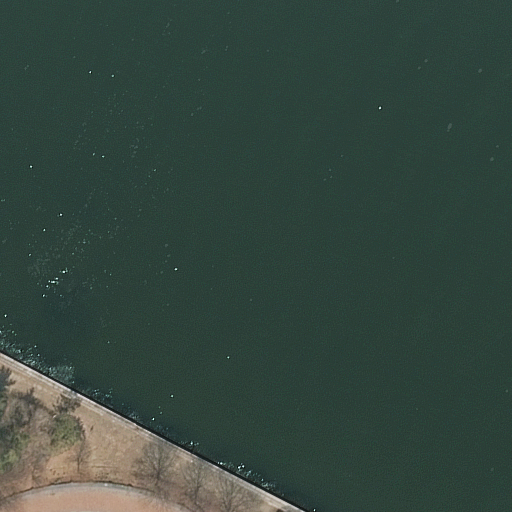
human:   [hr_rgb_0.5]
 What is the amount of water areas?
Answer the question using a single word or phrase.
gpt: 1

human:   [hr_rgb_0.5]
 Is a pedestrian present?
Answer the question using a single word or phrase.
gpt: yes

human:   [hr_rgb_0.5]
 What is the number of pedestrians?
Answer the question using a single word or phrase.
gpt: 1

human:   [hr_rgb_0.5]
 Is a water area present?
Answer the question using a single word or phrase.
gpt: yes

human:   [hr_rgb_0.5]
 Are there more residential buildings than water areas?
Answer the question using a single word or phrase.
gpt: no

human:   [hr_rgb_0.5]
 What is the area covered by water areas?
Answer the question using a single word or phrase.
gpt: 9561m2

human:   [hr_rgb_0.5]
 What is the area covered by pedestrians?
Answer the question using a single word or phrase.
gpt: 1246m2

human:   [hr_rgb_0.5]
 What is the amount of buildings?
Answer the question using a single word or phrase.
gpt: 0

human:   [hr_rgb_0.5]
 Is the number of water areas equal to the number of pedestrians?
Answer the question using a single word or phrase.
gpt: yes

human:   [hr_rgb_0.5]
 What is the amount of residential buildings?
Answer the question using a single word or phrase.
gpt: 0

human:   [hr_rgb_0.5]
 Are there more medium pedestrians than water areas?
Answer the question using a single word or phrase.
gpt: no

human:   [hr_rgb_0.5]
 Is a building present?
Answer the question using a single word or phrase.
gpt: no

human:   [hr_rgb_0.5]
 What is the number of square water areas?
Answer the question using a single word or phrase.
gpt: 0

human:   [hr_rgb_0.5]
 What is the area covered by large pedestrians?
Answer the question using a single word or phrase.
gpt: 1246m2

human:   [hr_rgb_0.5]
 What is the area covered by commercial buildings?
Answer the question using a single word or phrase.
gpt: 0m2

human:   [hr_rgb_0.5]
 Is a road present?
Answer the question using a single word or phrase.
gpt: no

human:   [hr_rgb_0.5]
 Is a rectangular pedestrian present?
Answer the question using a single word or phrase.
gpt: no

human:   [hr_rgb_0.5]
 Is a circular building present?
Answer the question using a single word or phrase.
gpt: no

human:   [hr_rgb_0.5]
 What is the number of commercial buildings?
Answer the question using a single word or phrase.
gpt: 0

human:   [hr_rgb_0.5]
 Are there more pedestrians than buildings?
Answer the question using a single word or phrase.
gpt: yes

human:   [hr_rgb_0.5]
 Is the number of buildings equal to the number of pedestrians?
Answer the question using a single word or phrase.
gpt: no

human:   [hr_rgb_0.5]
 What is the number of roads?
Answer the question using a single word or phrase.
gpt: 0

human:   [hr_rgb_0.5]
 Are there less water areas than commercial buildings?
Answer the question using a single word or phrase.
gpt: no

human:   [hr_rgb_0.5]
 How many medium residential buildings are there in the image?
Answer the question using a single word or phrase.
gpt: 0

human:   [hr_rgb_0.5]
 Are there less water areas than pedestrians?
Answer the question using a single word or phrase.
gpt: no

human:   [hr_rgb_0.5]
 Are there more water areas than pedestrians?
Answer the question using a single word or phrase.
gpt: no

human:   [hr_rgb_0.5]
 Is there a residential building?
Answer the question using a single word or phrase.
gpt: no

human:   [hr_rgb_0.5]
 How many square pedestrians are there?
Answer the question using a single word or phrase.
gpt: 0

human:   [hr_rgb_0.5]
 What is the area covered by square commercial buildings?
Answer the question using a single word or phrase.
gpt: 0m2

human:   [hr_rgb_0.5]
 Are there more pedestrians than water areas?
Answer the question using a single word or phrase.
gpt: no

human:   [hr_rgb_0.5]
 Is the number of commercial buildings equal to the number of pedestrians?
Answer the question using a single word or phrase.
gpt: no

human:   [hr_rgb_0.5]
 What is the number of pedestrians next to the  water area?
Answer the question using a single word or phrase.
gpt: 1

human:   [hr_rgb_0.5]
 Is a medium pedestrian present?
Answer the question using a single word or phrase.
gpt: no

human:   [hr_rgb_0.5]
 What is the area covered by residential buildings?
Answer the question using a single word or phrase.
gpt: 0m2

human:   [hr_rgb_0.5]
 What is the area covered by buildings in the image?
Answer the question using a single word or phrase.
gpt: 0m2

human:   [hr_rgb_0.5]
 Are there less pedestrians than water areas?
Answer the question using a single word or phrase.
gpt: no

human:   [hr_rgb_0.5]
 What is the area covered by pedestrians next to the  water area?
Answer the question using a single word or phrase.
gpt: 1246m2

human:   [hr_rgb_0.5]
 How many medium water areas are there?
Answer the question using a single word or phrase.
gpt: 0

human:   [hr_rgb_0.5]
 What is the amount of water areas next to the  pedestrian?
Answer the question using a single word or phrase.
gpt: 1

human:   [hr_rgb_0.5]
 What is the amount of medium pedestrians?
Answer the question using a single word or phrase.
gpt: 0

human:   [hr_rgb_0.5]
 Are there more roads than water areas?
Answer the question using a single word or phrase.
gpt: no

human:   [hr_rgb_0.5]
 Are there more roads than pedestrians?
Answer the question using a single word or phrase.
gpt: no

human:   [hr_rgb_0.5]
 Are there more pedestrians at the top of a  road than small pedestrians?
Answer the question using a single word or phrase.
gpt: no

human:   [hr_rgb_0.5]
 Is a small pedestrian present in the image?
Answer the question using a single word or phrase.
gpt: no

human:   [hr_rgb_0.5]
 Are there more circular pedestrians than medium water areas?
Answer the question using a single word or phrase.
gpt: no

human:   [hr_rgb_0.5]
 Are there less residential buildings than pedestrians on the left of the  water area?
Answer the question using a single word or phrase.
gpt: yes

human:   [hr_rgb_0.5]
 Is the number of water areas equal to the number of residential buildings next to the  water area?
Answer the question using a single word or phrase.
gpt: no

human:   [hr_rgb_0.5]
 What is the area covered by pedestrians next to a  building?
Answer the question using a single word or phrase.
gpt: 0m2

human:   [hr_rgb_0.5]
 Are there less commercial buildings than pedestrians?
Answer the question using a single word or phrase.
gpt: yes

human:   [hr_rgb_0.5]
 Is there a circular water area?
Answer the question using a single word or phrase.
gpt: no

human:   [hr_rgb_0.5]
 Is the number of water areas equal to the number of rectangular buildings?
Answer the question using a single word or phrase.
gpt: no

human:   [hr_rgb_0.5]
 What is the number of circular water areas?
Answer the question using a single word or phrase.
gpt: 0

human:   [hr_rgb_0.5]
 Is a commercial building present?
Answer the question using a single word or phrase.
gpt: no

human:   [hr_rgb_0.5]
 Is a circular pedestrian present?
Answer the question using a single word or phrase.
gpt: no

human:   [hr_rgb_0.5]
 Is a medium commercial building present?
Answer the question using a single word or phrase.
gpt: no

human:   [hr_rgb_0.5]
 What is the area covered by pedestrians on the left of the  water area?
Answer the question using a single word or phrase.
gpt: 1246m2

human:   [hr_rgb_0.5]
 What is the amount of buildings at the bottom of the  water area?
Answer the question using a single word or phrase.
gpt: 0

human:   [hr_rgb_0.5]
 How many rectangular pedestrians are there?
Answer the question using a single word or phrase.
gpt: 0

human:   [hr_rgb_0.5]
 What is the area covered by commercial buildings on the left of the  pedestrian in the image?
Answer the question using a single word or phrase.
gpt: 0m2

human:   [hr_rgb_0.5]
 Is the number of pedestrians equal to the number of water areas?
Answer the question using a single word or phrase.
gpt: yes

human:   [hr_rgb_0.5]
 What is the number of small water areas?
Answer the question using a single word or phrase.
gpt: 0

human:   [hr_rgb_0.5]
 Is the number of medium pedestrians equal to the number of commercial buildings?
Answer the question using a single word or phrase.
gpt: yes

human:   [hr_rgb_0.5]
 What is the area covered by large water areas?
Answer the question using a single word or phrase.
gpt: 9561m2

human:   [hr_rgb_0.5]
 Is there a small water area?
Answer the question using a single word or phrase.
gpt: no